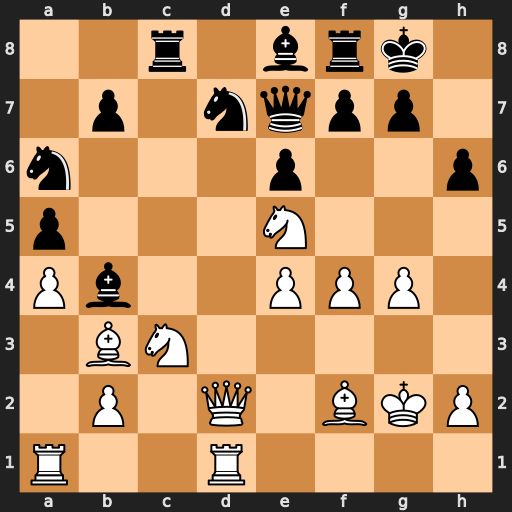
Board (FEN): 2r1brk1/1p1nqpp1/n3p2p/p3N3/Pb2PPP1/1BN5/1P1Q1BKP/R2R4
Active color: w
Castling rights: -
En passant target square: -
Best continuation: Nxd7 Rd8 Nf6+ Qxf6 Qxd8